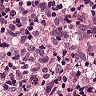
Metastatic tissue present: yes